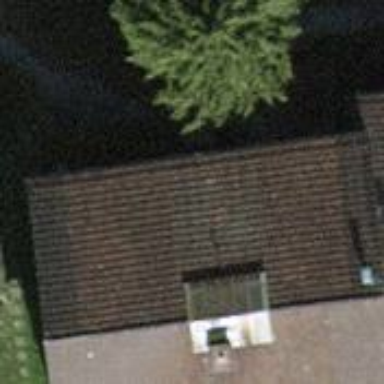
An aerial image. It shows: Building with tile roof.